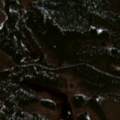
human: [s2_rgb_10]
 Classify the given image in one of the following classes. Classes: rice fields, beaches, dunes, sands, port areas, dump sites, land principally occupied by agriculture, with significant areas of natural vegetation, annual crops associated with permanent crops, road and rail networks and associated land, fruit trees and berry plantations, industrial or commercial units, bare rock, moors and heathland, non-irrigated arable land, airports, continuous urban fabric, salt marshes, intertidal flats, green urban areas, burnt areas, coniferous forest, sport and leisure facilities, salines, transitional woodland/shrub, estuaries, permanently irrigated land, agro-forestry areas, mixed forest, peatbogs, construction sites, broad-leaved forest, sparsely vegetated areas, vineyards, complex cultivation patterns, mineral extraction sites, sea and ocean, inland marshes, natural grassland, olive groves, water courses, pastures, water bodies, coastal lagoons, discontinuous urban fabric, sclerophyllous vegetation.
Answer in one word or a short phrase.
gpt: coniferous forest, transitional woodland/shrub